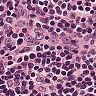
Metastatic tissue present: no